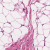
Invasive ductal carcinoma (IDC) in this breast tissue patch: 0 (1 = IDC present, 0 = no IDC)